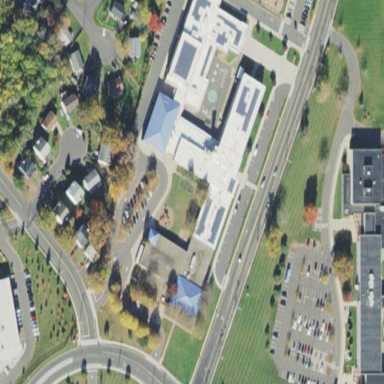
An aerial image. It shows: School building.